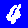
Digit: 4